Field crop: maize
Growth stage: 2
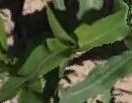
Species: maize